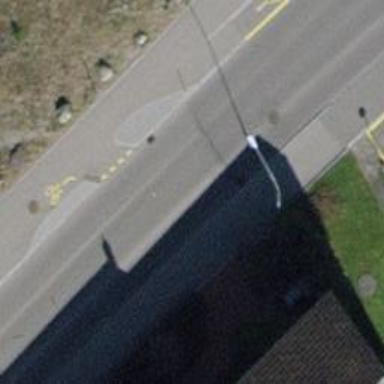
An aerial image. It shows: Asphalt cycleway.